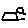
Label: hexagon